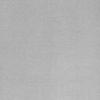
Label: dusty